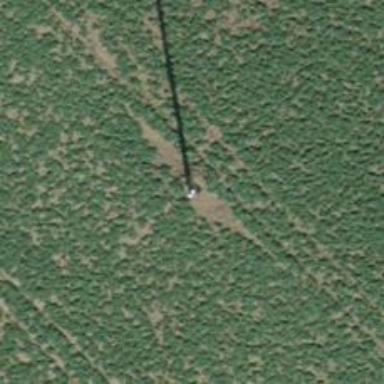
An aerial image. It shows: Power pole.